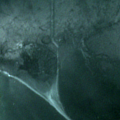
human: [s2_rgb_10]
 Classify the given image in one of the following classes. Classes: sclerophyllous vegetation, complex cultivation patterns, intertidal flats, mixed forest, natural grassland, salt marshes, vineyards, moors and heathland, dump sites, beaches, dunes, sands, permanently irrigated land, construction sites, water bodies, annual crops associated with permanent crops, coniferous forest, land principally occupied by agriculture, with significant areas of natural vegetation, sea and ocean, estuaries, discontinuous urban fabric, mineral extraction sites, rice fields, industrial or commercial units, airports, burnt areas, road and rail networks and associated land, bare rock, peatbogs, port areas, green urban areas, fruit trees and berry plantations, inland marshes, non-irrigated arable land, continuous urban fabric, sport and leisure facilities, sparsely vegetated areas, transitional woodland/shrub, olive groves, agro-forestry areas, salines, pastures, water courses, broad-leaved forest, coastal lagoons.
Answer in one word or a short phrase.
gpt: sea and ocean